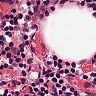
Metastatic tissue present: no